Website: apple
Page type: payment
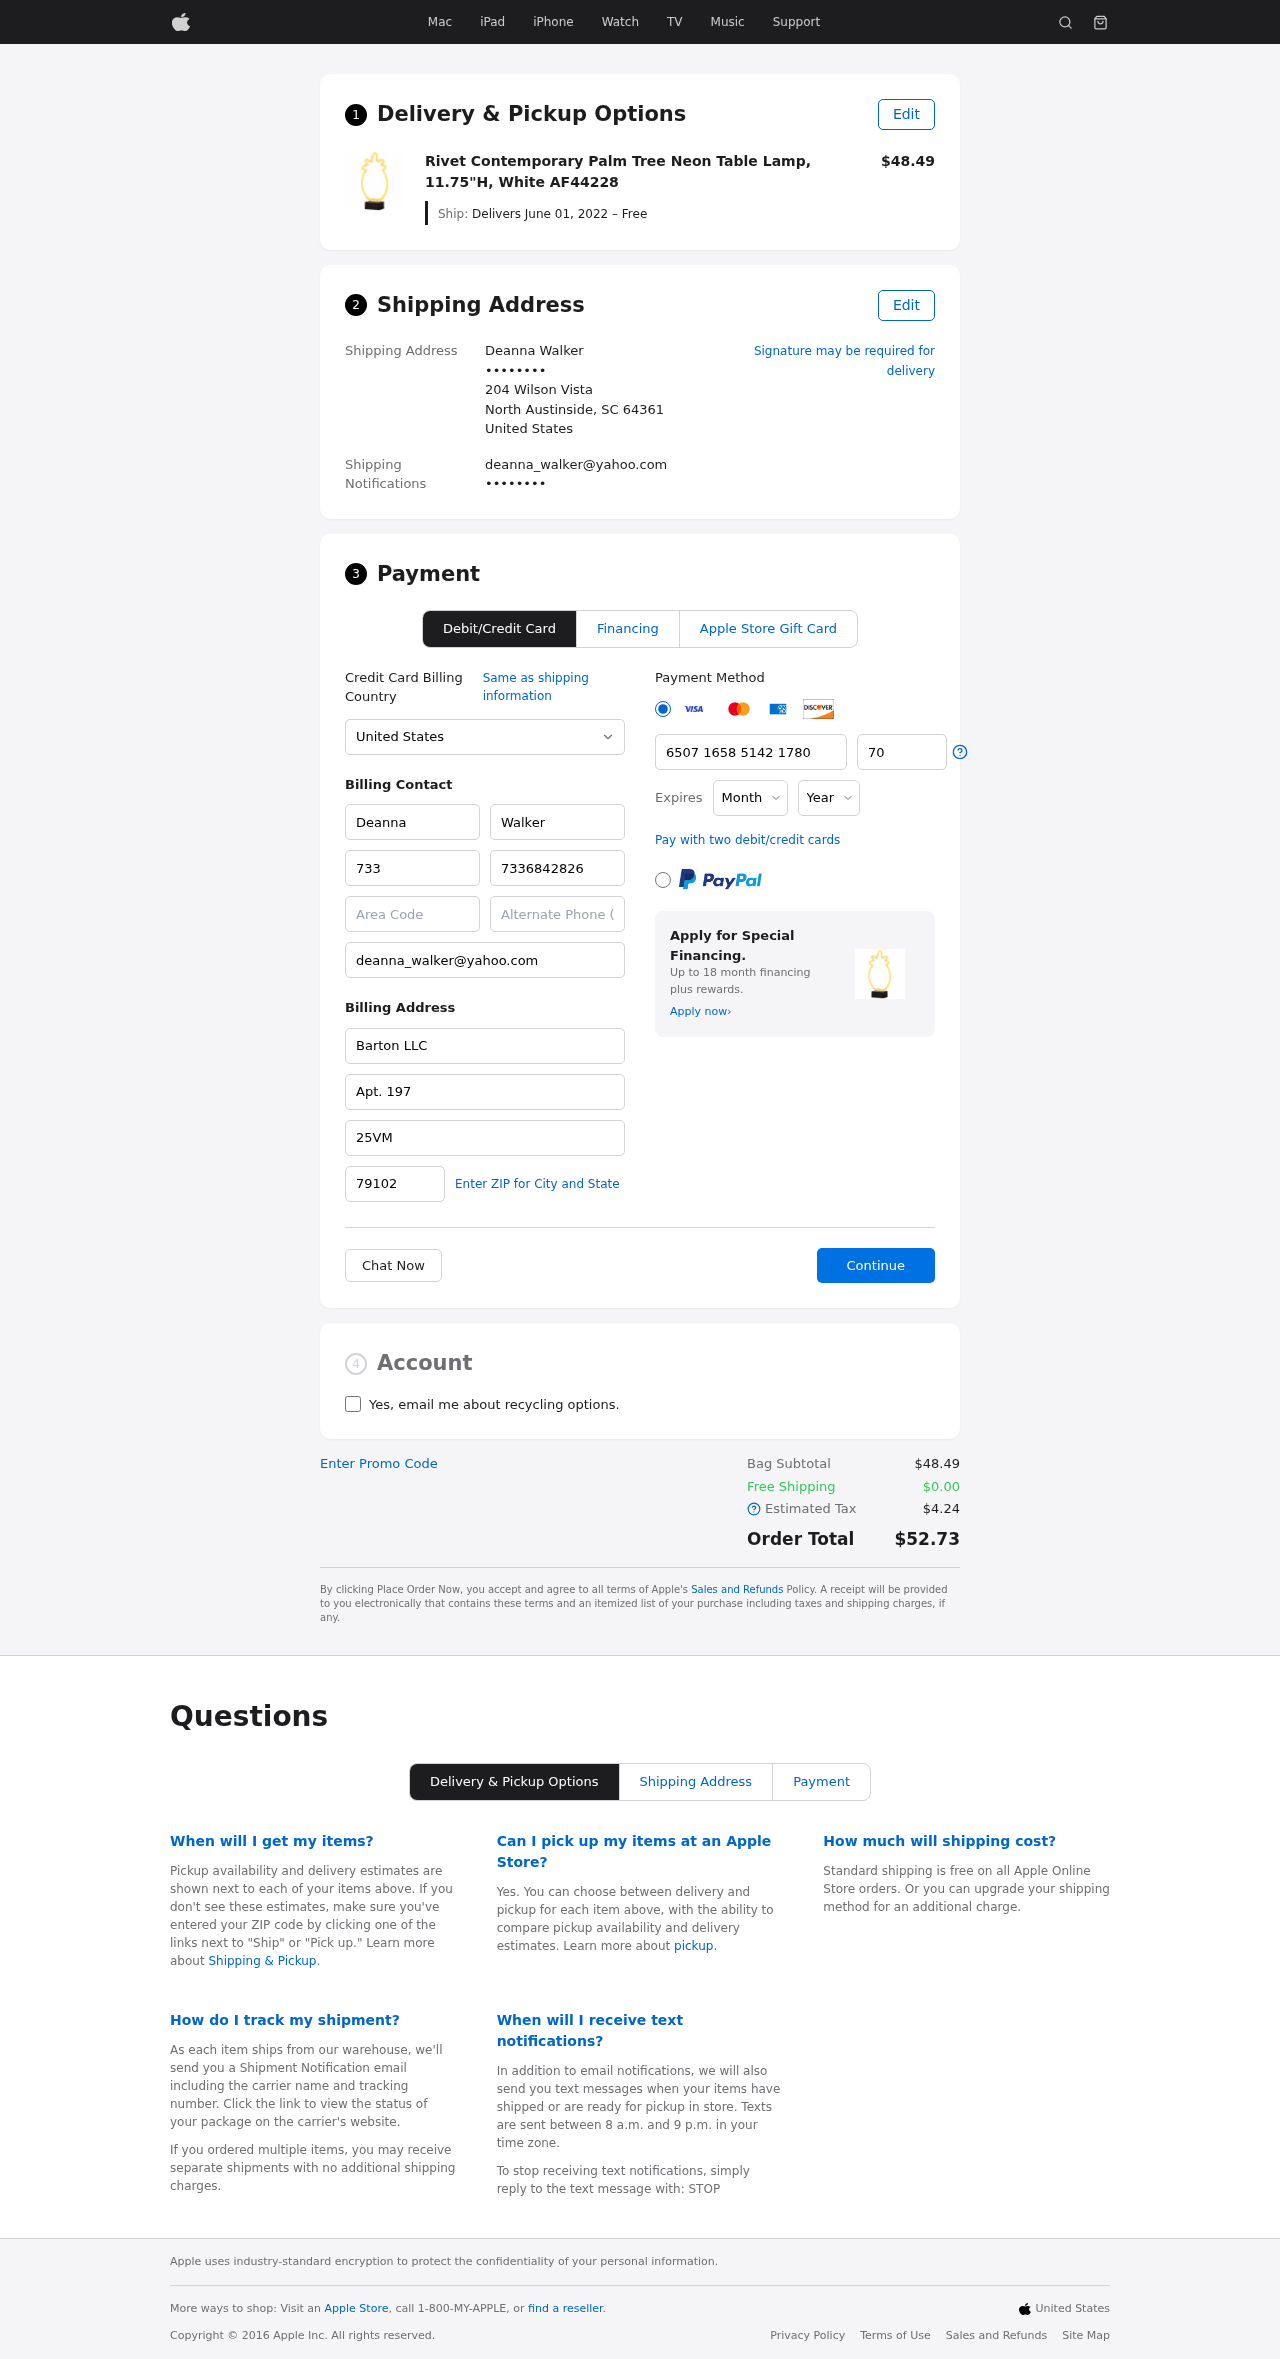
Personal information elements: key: PII_CARD_CVV
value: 708
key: PII_CARD_EXPIRY_MONTH
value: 06
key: PII_CARD_EXPIRY_YEAR
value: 26
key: PII_CARD_NUMBER
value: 6507 1658 5142 1780
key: PII_CITY_STATE_ZIP
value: North Austinside, SC 64361
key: PII_COMPANY
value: Barton LLC
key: PII_COUNTRY
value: United States
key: PII_EMAIL
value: deanna_walker@yahoo.com
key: PII_EMAIL2
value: deanna_walker@yahoo.com
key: PII_FIRSTNAME
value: Deanna
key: PII_FULLNAME
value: Deanna Walker
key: PII_LASTNAME
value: Walker
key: PII_PHONE3
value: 7336842826
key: PII_PHONE_AREA
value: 733
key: PII_POSTCODE2
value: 79102
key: PII_SECURITY_CODE
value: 25VM
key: PII_STREET
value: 204 Wilson Vista
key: PII_STREET2
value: Apt. 197
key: PII_PHONE
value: ••••••••
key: PII_PHONE2
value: ••••••••
Product elements: key: PRODUCT1_NAME
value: Rivet Contemporary Palm Tree Neon Table Lamp, 11.75"H, White AF44228
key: PRODUCT1_PRICE
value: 48.49
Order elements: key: ORDER_DELIVERY_DATE
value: Delivers June 01, 2022 – Free
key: ORDER_SUBTOTAL
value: $48.49
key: ORDER_SHIPPING_COST
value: $0.00
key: ORDER_TAX
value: $4.24
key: ORDER_TOTAL
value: $52.73